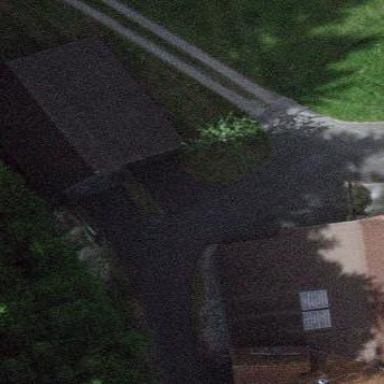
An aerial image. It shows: Rural barn.